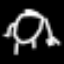
Label: frog